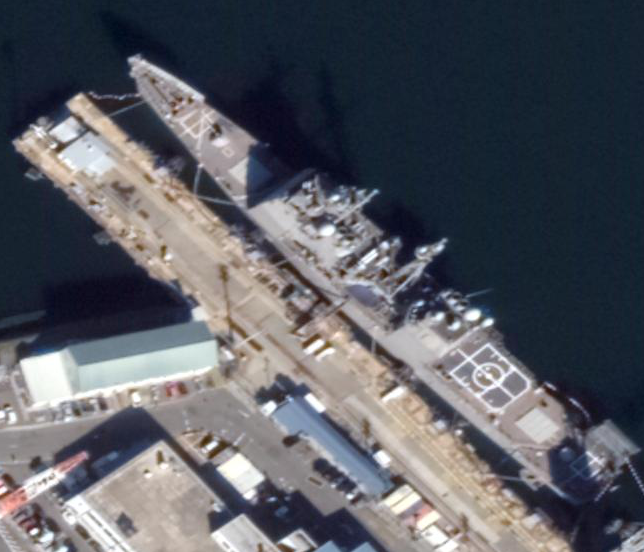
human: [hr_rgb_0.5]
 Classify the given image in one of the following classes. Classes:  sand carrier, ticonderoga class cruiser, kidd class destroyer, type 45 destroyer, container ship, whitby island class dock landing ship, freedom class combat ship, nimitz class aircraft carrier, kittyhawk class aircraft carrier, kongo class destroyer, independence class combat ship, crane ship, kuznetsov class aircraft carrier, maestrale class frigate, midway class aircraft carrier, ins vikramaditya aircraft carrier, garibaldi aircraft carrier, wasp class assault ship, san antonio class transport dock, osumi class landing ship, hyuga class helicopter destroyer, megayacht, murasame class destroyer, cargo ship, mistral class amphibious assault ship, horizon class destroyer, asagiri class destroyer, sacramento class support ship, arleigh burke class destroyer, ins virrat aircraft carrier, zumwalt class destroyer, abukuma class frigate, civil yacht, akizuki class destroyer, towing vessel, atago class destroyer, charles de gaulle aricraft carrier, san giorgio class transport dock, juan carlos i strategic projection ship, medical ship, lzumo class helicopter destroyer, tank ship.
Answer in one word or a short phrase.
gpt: Ticonderoga class cruiser